Field crop: maize
Growth stage: 2
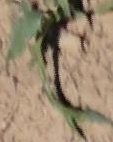
Species: maize